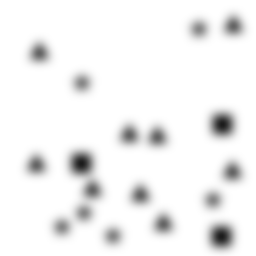
Squares: 3
Triangles: 9
Stars: 6
Total shapes: 18